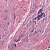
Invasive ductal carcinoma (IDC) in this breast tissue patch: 1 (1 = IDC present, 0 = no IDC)